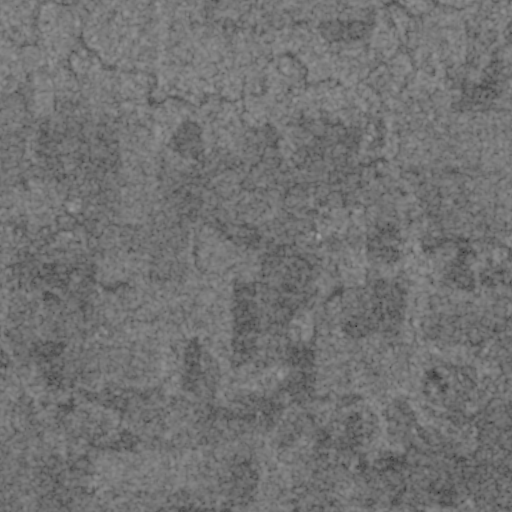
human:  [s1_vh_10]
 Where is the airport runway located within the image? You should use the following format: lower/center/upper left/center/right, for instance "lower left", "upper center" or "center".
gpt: The airport runway is located in the center left of the image.
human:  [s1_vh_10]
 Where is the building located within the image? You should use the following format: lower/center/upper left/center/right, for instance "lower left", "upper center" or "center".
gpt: The building is located in the lower right of the image.
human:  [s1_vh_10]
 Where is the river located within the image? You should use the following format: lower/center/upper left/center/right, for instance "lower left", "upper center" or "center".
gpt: The river is located in the upper of the image.
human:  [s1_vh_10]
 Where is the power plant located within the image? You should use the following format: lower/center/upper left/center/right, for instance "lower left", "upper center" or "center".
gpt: There is no power plant in the image.

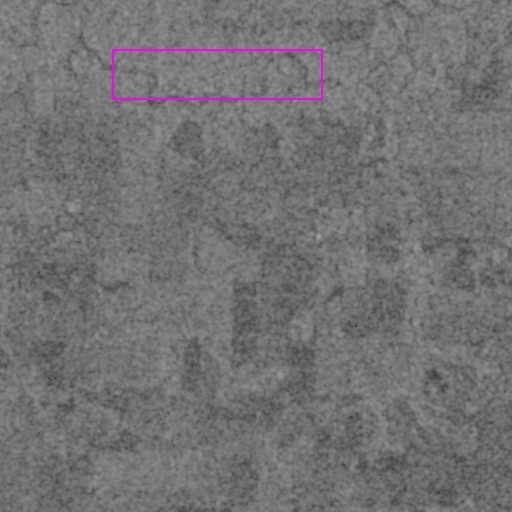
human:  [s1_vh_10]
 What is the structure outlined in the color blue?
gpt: There is no blue outline.
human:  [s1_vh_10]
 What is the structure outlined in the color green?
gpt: There is no structure outlined in green.